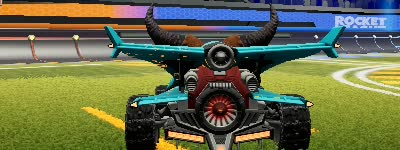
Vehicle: aftershock